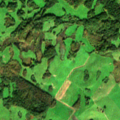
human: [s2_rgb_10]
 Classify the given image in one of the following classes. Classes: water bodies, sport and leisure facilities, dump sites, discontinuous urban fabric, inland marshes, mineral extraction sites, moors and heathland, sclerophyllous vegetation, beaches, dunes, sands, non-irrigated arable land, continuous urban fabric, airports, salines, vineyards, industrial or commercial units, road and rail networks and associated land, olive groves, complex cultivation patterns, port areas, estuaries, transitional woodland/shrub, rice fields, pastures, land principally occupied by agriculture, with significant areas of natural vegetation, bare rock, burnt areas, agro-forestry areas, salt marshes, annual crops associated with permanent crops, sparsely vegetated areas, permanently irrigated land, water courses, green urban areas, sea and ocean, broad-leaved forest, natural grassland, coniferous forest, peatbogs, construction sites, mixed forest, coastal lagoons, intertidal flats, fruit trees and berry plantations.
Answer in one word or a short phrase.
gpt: non-irrigated arable land, pastures, land principally occupied by agriculture, with significant areas of natural vegetation, broad-leaved forest, transitional woodland/shrub